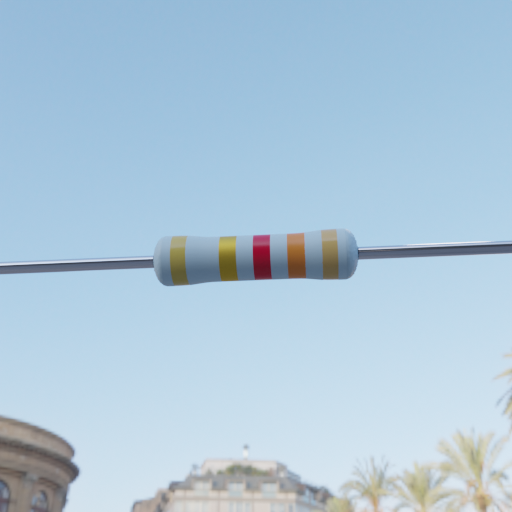
Resistor colour bands (in order): gold, gold, red, orange, gold